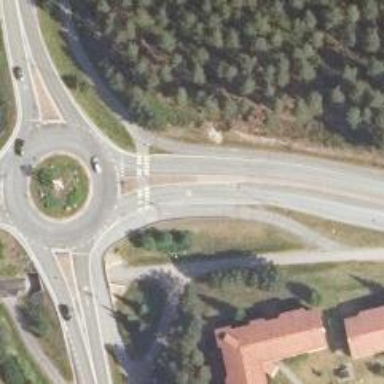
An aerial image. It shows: Marked road crossing.